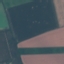
Land use / land cover: AnnualCrop